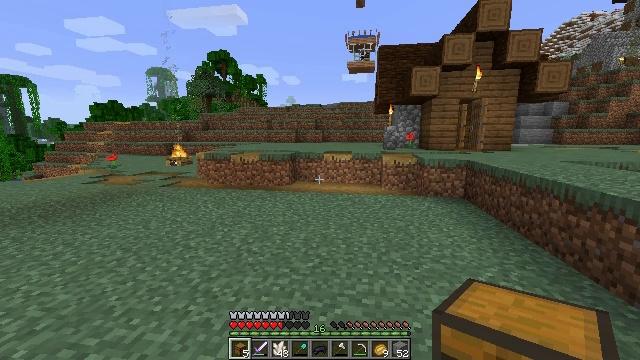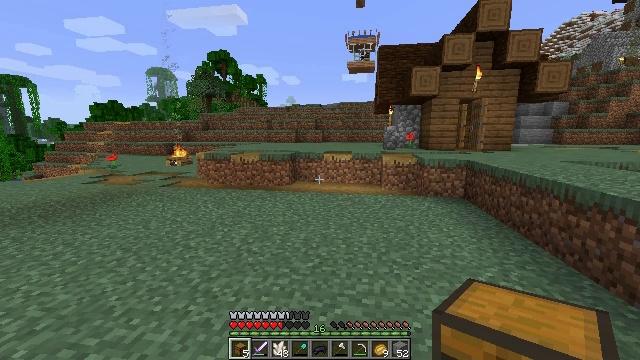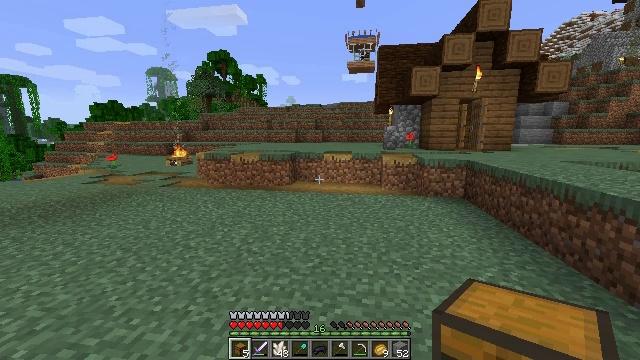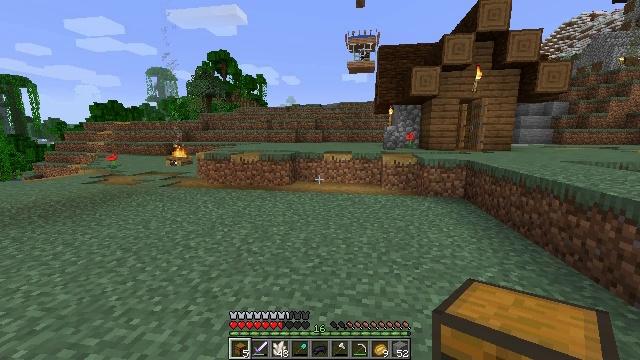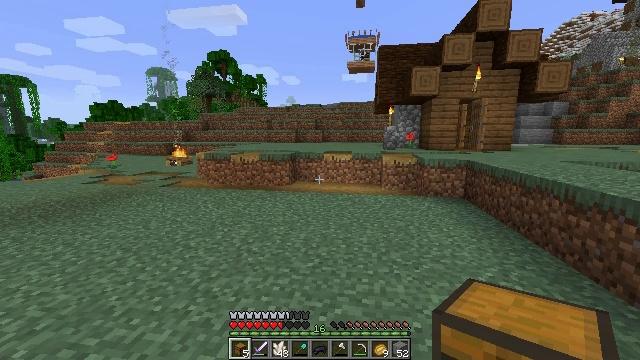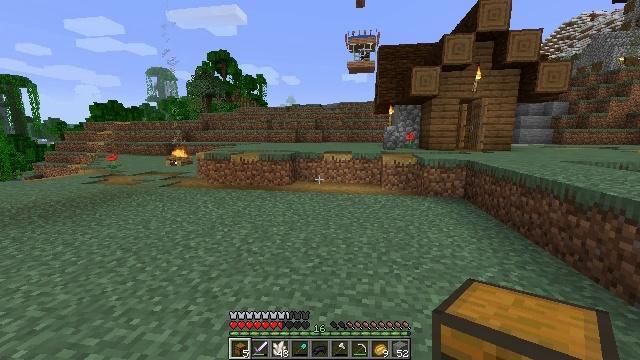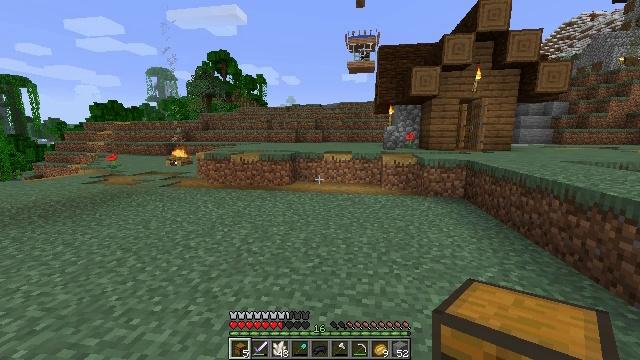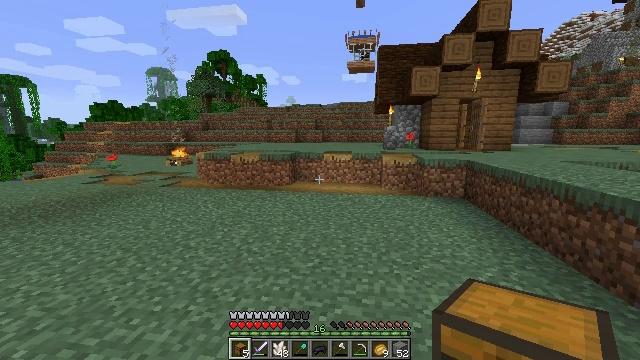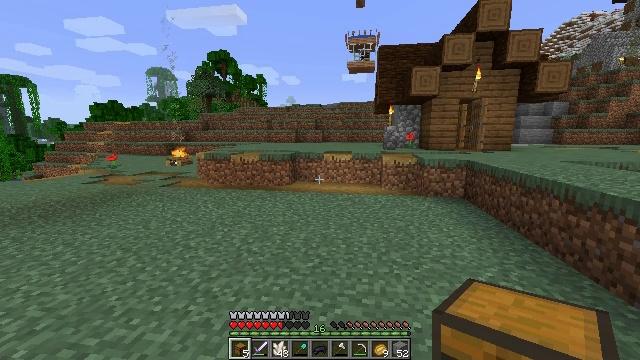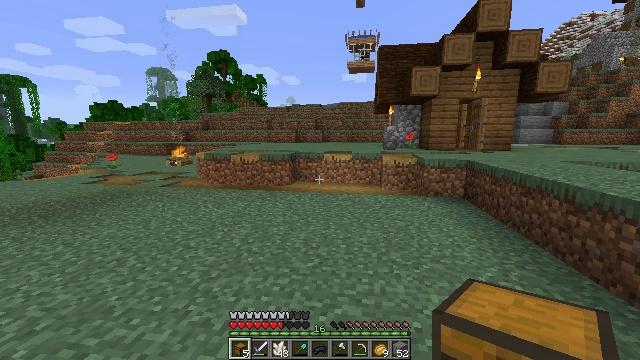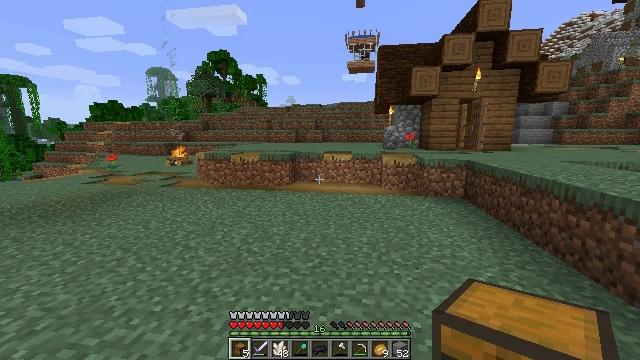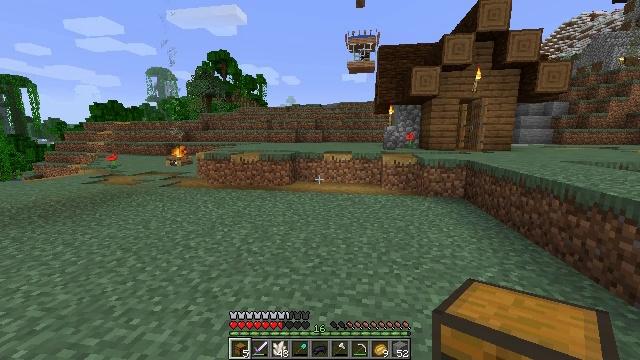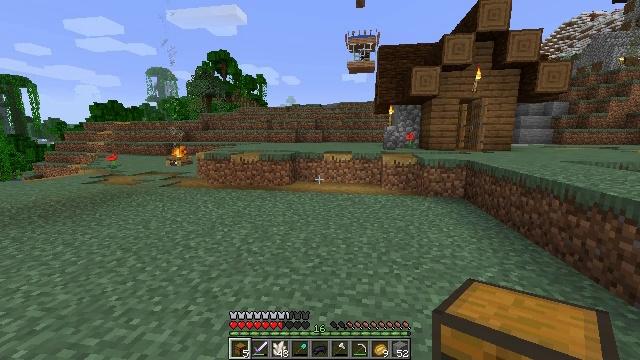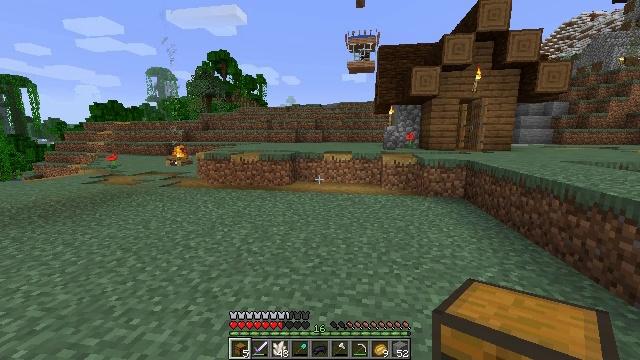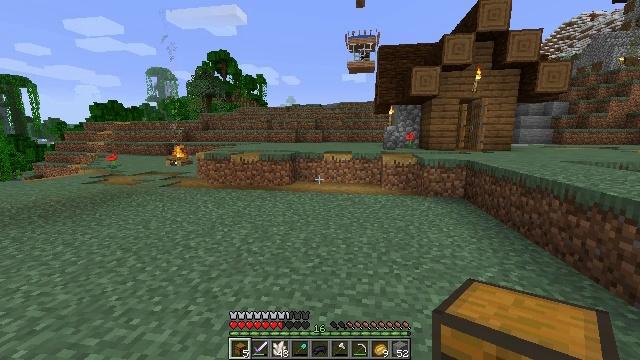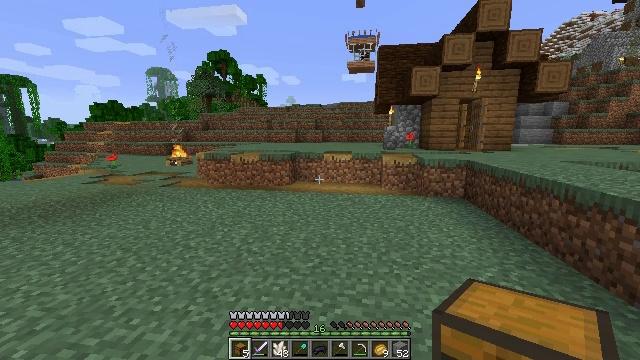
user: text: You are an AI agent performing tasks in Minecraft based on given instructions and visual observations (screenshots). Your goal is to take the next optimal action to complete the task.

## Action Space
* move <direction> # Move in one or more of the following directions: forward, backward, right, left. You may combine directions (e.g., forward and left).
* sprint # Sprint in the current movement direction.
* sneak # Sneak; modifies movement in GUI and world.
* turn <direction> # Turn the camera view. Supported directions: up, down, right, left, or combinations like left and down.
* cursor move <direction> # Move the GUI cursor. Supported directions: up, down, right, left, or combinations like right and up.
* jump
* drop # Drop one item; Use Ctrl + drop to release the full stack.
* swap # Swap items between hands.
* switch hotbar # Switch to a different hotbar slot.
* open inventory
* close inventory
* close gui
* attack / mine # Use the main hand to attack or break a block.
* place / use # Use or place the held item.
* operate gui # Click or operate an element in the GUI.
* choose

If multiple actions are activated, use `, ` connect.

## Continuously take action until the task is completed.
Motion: motion action
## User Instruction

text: Obtain a hopper using iron and a chest.
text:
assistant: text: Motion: no_op
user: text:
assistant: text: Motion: no_op
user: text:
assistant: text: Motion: no_op
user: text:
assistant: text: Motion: no_op
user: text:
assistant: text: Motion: no_op
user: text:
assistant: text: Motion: no_op
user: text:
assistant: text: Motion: no_op
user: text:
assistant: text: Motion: no_op
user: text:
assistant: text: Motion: no_op
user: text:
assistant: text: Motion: no_op
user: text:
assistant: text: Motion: no_op
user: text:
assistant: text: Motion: no_op
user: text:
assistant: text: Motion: no_op
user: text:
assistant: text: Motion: no_op
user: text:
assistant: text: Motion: no_op
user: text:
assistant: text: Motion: no_op
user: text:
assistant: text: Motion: no_op
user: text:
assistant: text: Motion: no_op
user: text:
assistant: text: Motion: no_op
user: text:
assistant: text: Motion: no_op
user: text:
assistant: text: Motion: no_op
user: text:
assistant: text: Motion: no_op
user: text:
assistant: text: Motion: no_op
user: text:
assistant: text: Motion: no_op
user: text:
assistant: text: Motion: no_op
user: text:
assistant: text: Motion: no_op
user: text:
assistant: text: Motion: no_op
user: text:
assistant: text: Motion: no_op
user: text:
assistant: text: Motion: no_op
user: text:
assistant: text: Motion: no_op